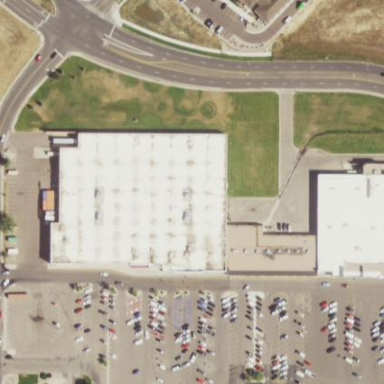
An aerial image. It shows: Department store building.